Question: I would much appreciate some help to create a stacked bar chart for a single x value. I have had some success creating it, however I would like to replace the legend on the right hand side of the graph with my s variable and make the colour more distinct. See image for reference.
'''
d <- c(287, 76, 237, 44, 249, 149, 3)
s <- c('Allied servicemen reached Spain through the Pyrenees',
'Civilians reached Spain through the Pyrenees',
'Airmen who were arrested during their evasion',
'Airmen who were handed over to other evasion lines',
'Airmen who were kept in camps of the "Operation Marathon" in France and Belgium',
'Airmen who were hidden by their lodgers until Liberation',
'Airmen who were killed during their evasion')
t <- c('Comete Line','Comete Line','Comete Line',
'Comete Line','Comete Line','Comete Line','Comete Line')
Comete_Line <- data.frame(d,s,t)
Comete_Line <- Comete_Line[order(Comete_Line$d),]
Comete_Line.TB %>%
ggplot(aes(x = t, y = d, fill = d)) +
geom_bar(stat = "identity", width = 0.2)
'''

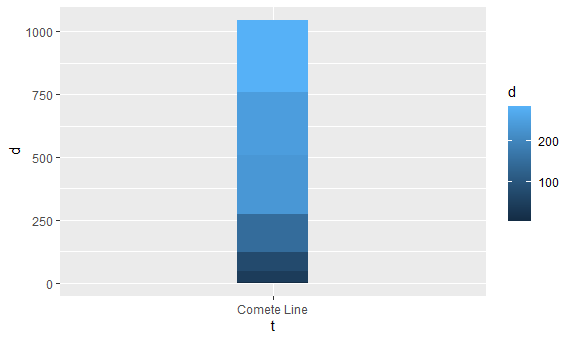
Answer: I think you just need:
'''
Comete_Line %>%
ggplot(aes(x = t, y = d, fill = s)) +
geom_bar(stat = "identity", width = 0.2)
'''
<URL>